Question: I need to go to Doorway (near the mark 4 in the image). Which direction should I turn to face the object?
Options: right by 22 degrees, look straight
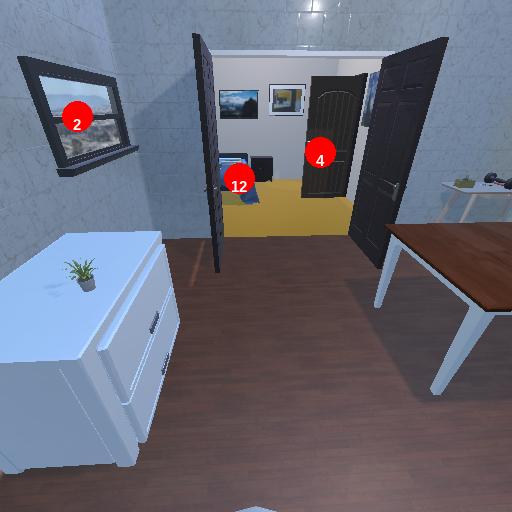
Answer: right by 22 degrees